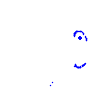
Particle: pion